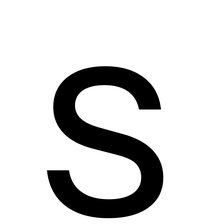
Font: InstrumentSans_Regular